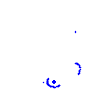
Particle: pion